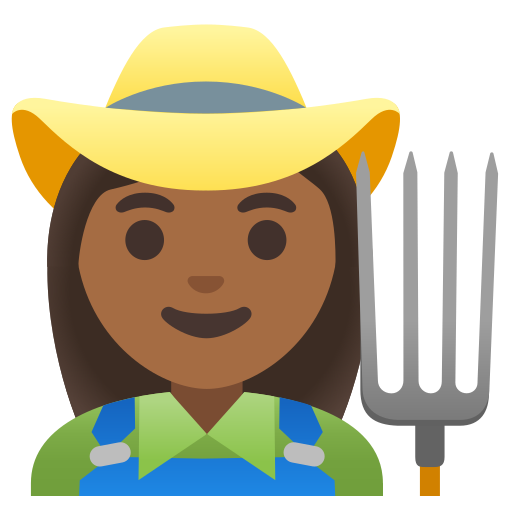
Emoji: 👩🏾‍🌾